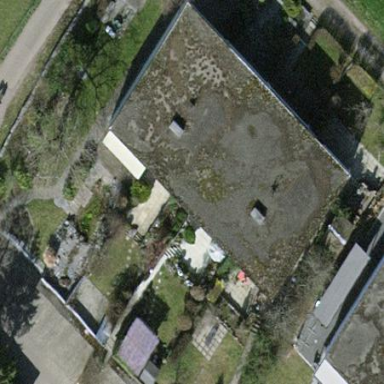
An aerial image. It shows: Terrace building.